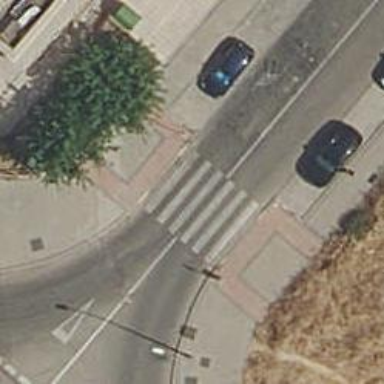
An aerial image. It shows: Uncontrolled crossing on the road.